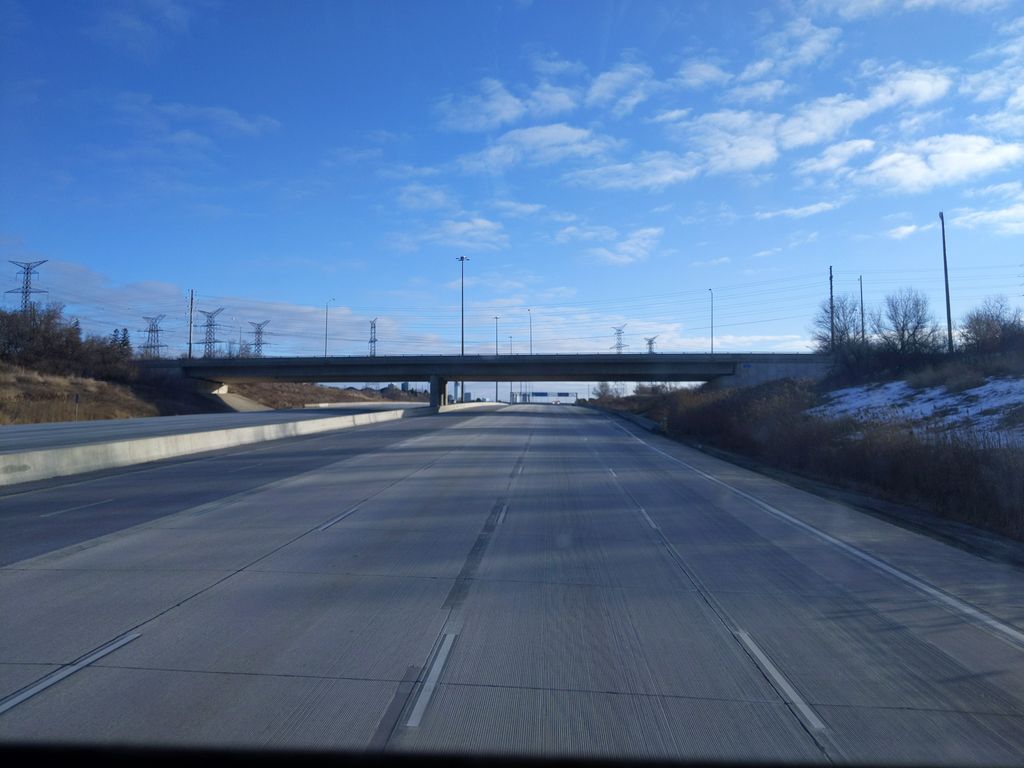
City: toronto